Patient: sex M, age 49
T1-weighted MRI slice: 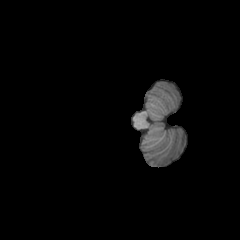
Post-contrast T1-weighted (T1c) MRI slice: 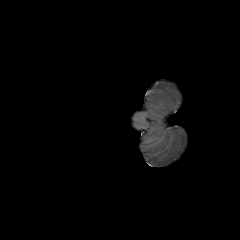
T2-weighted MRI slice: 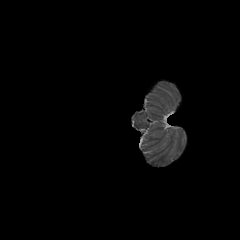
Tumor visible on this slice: no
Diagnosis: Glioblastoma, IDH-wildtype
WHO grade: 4